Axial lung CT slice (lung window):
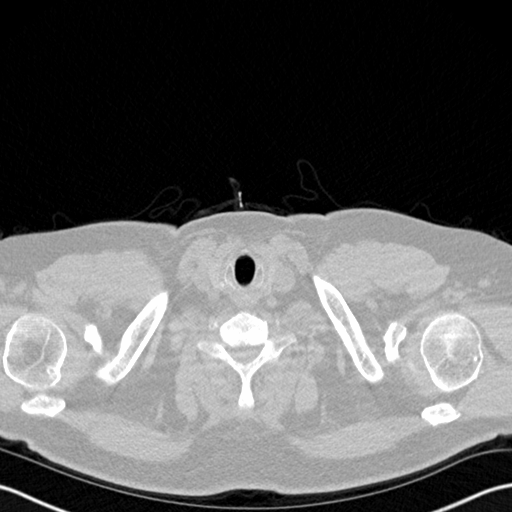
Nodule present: no